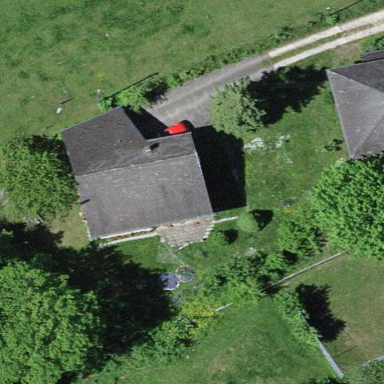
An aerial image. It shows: Detached building.